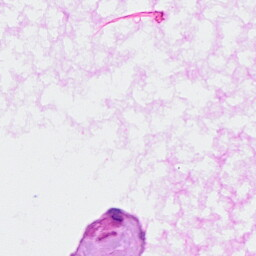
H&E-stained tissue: Ovarian